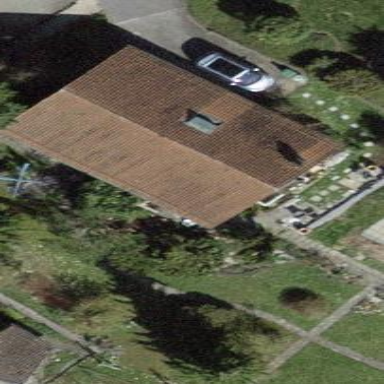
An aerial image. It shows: Building with tiled roof.